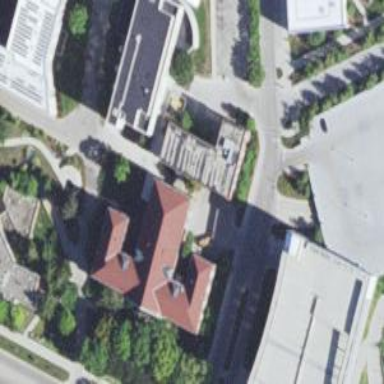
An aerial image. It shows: View of university building.